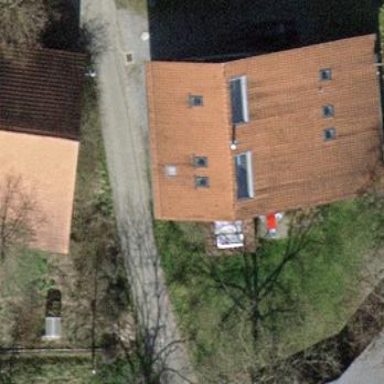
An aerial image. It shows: Detached building with gabled roof.